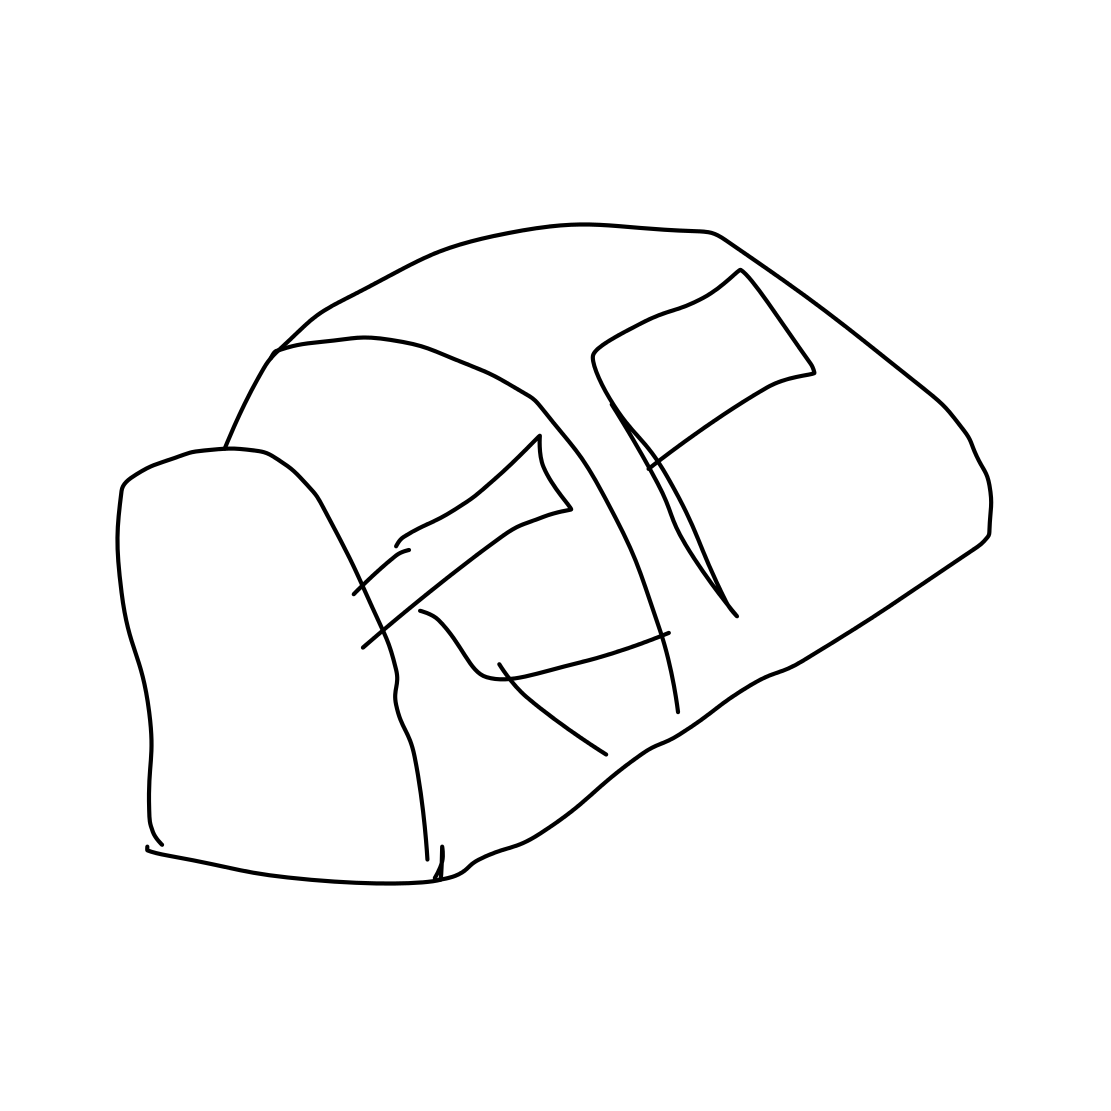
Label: mailbox